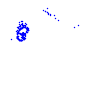
Particle: proton